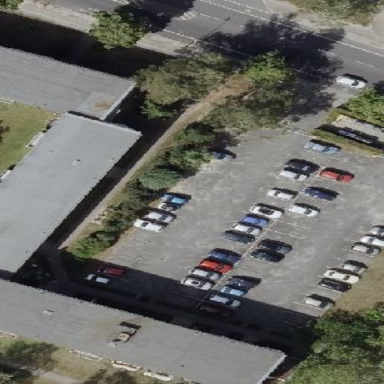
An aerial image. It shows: Parking area with surface.